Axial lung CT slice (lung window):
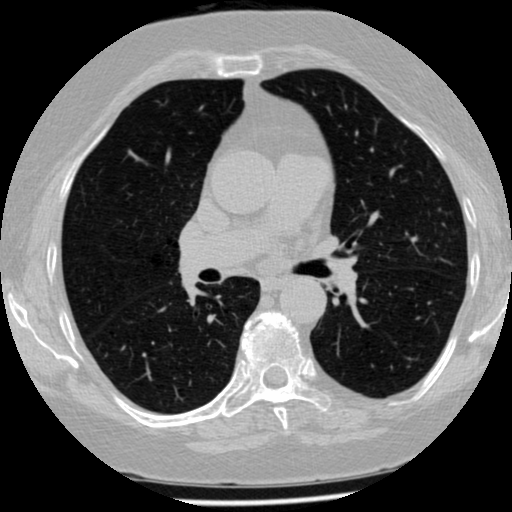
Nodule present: no